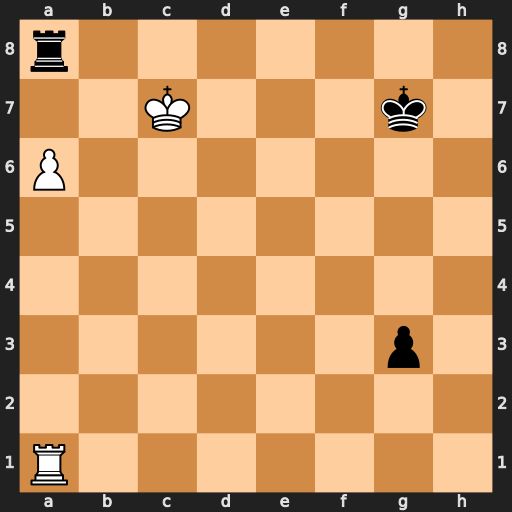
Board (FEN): r7/2K3k1/P7/8/8/6p1/8/R7
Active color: w
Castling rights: -
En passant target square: -
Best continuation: Kb7 Rg8 a7 Kh6 Ra3 Kh5 Rxg3 Rxg3 a8=Q